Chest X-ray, AP view. Patient: 26 years old, sex M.
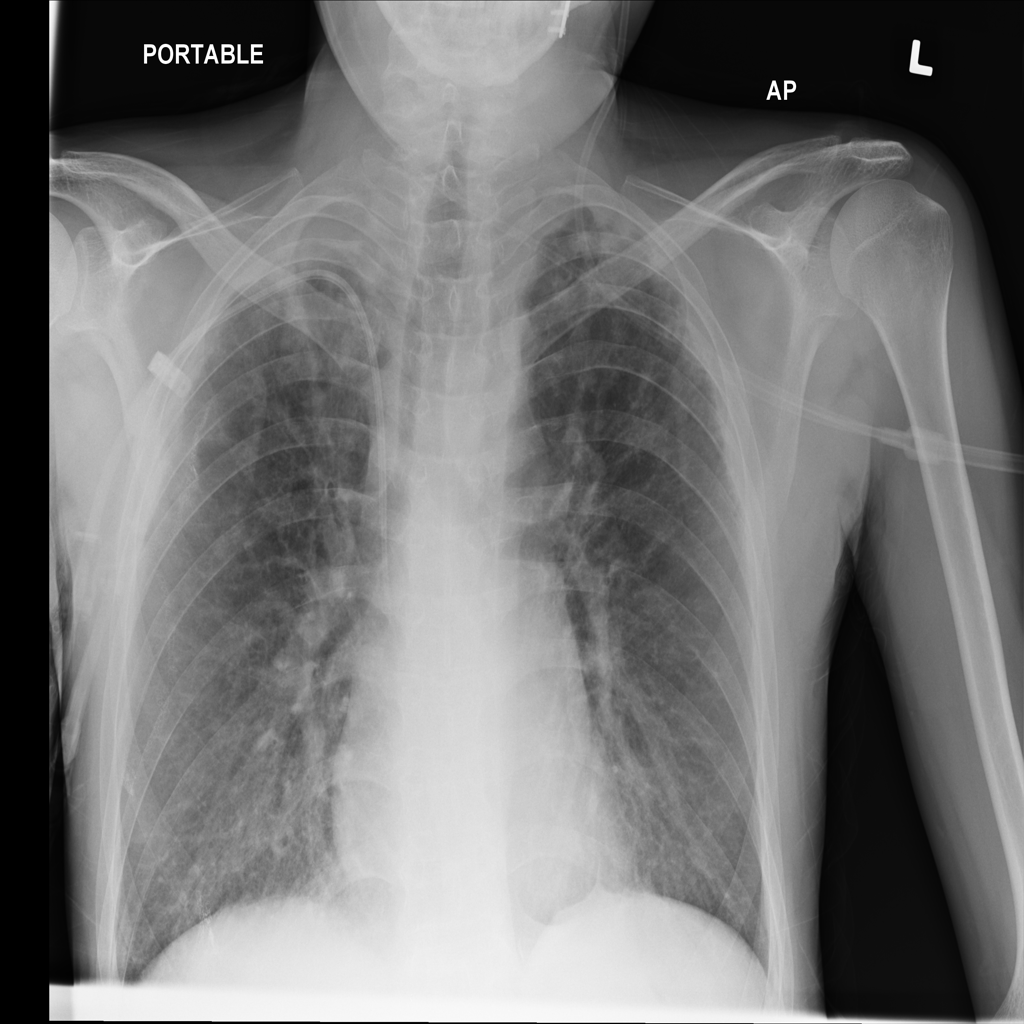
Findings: Edema